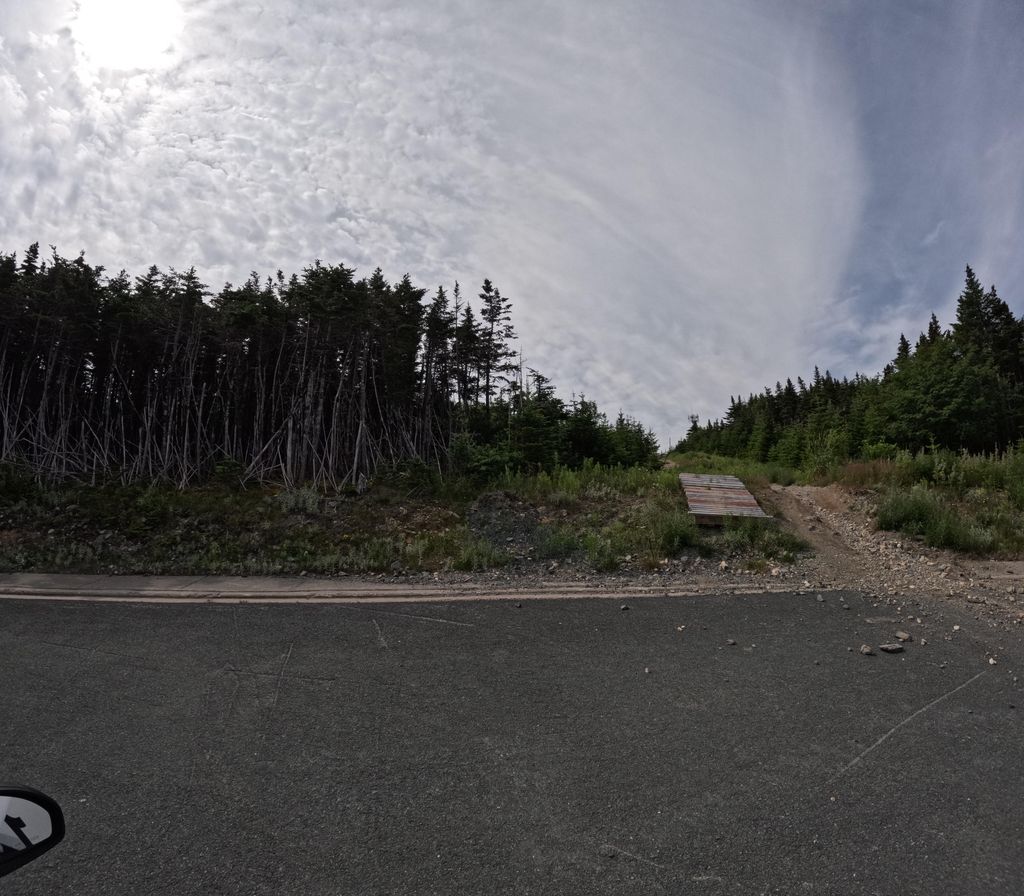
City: st_johns